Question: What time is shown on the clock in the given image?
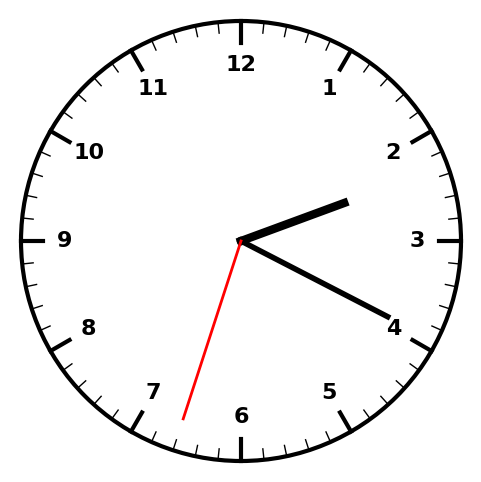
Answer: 02:19:33